Interaction volume radius: 5 \u00c5
Interaction volume height: 10 \u00c5
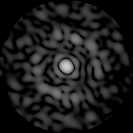
Disorder parameter: 0.8099